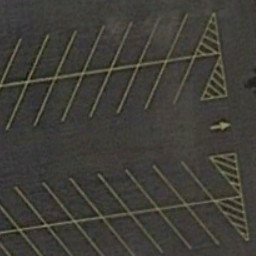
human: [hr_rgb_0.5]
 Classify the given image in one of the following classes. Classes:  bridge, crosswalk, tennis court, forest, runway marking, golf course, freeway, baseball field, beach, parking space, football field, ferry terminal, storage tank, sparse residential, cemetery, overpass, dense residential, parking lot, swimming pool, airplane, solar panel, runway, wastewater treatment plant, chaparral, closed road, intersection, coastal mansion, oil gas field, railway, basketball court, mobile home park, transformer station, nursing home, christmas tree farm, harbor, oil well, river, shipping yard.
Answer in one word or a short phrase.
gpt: parking space